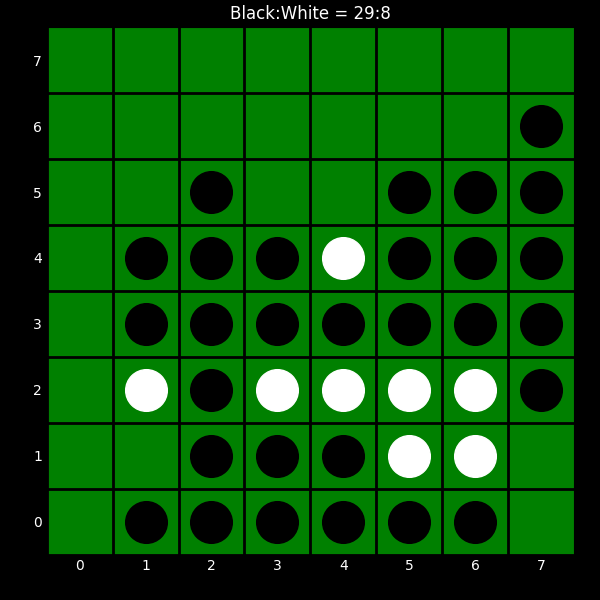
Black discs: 29
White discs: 8